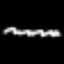
Label: squiggle